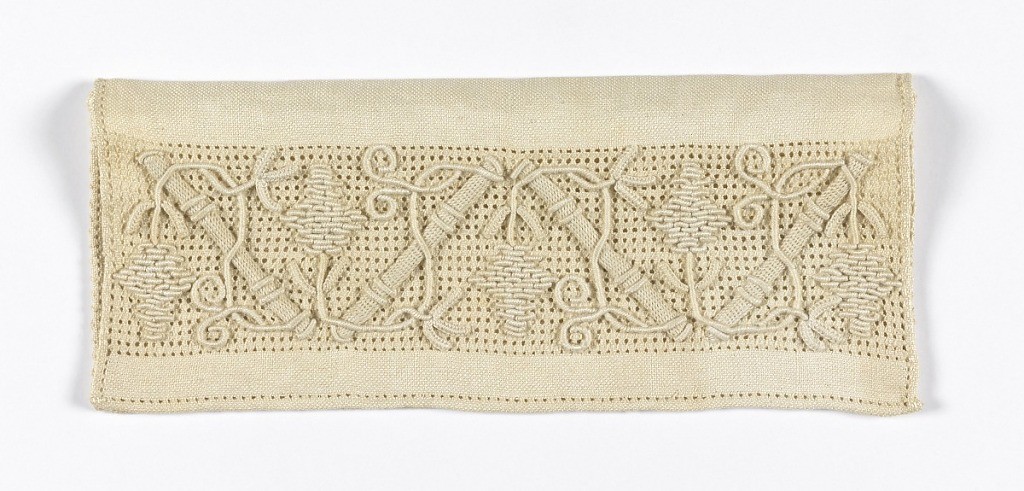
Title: Purse
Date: ca. 1910
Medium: linen Technique: plain weave with embroidery and deflected element (casalguidi)
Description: Small pouch with an embroidered flap showing a design of diagonal grape vines.